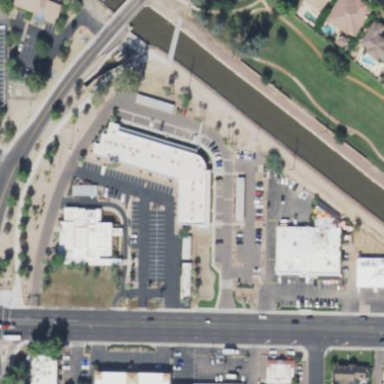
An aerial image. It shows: Commercial building.